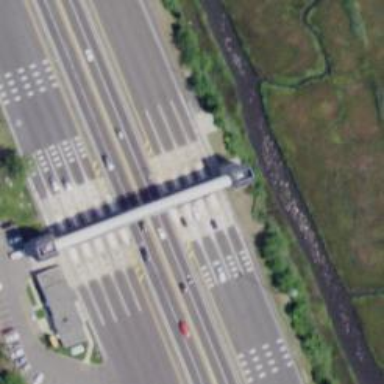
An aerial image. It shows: Toll gantry on the road.